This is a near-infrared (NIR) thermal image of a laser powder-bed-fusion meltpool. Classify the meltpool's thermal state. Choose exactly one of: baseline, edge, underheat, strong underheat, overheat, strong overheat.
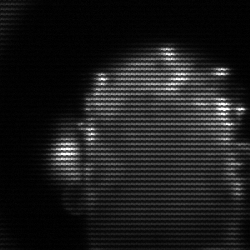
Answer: baseline